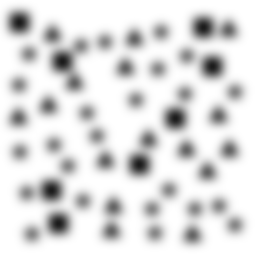
Squares: 8
Triangles: 16
Stars: 24
Total shapes: 48